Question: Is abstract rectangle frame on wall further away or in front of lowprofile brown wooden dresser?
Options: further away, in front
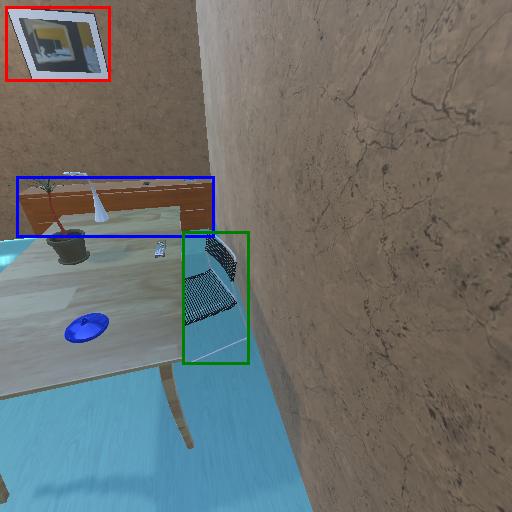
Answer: further away